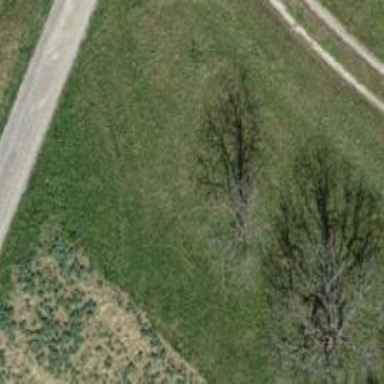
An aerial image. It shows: Deciduous tree with mixed leaves.